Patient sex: F
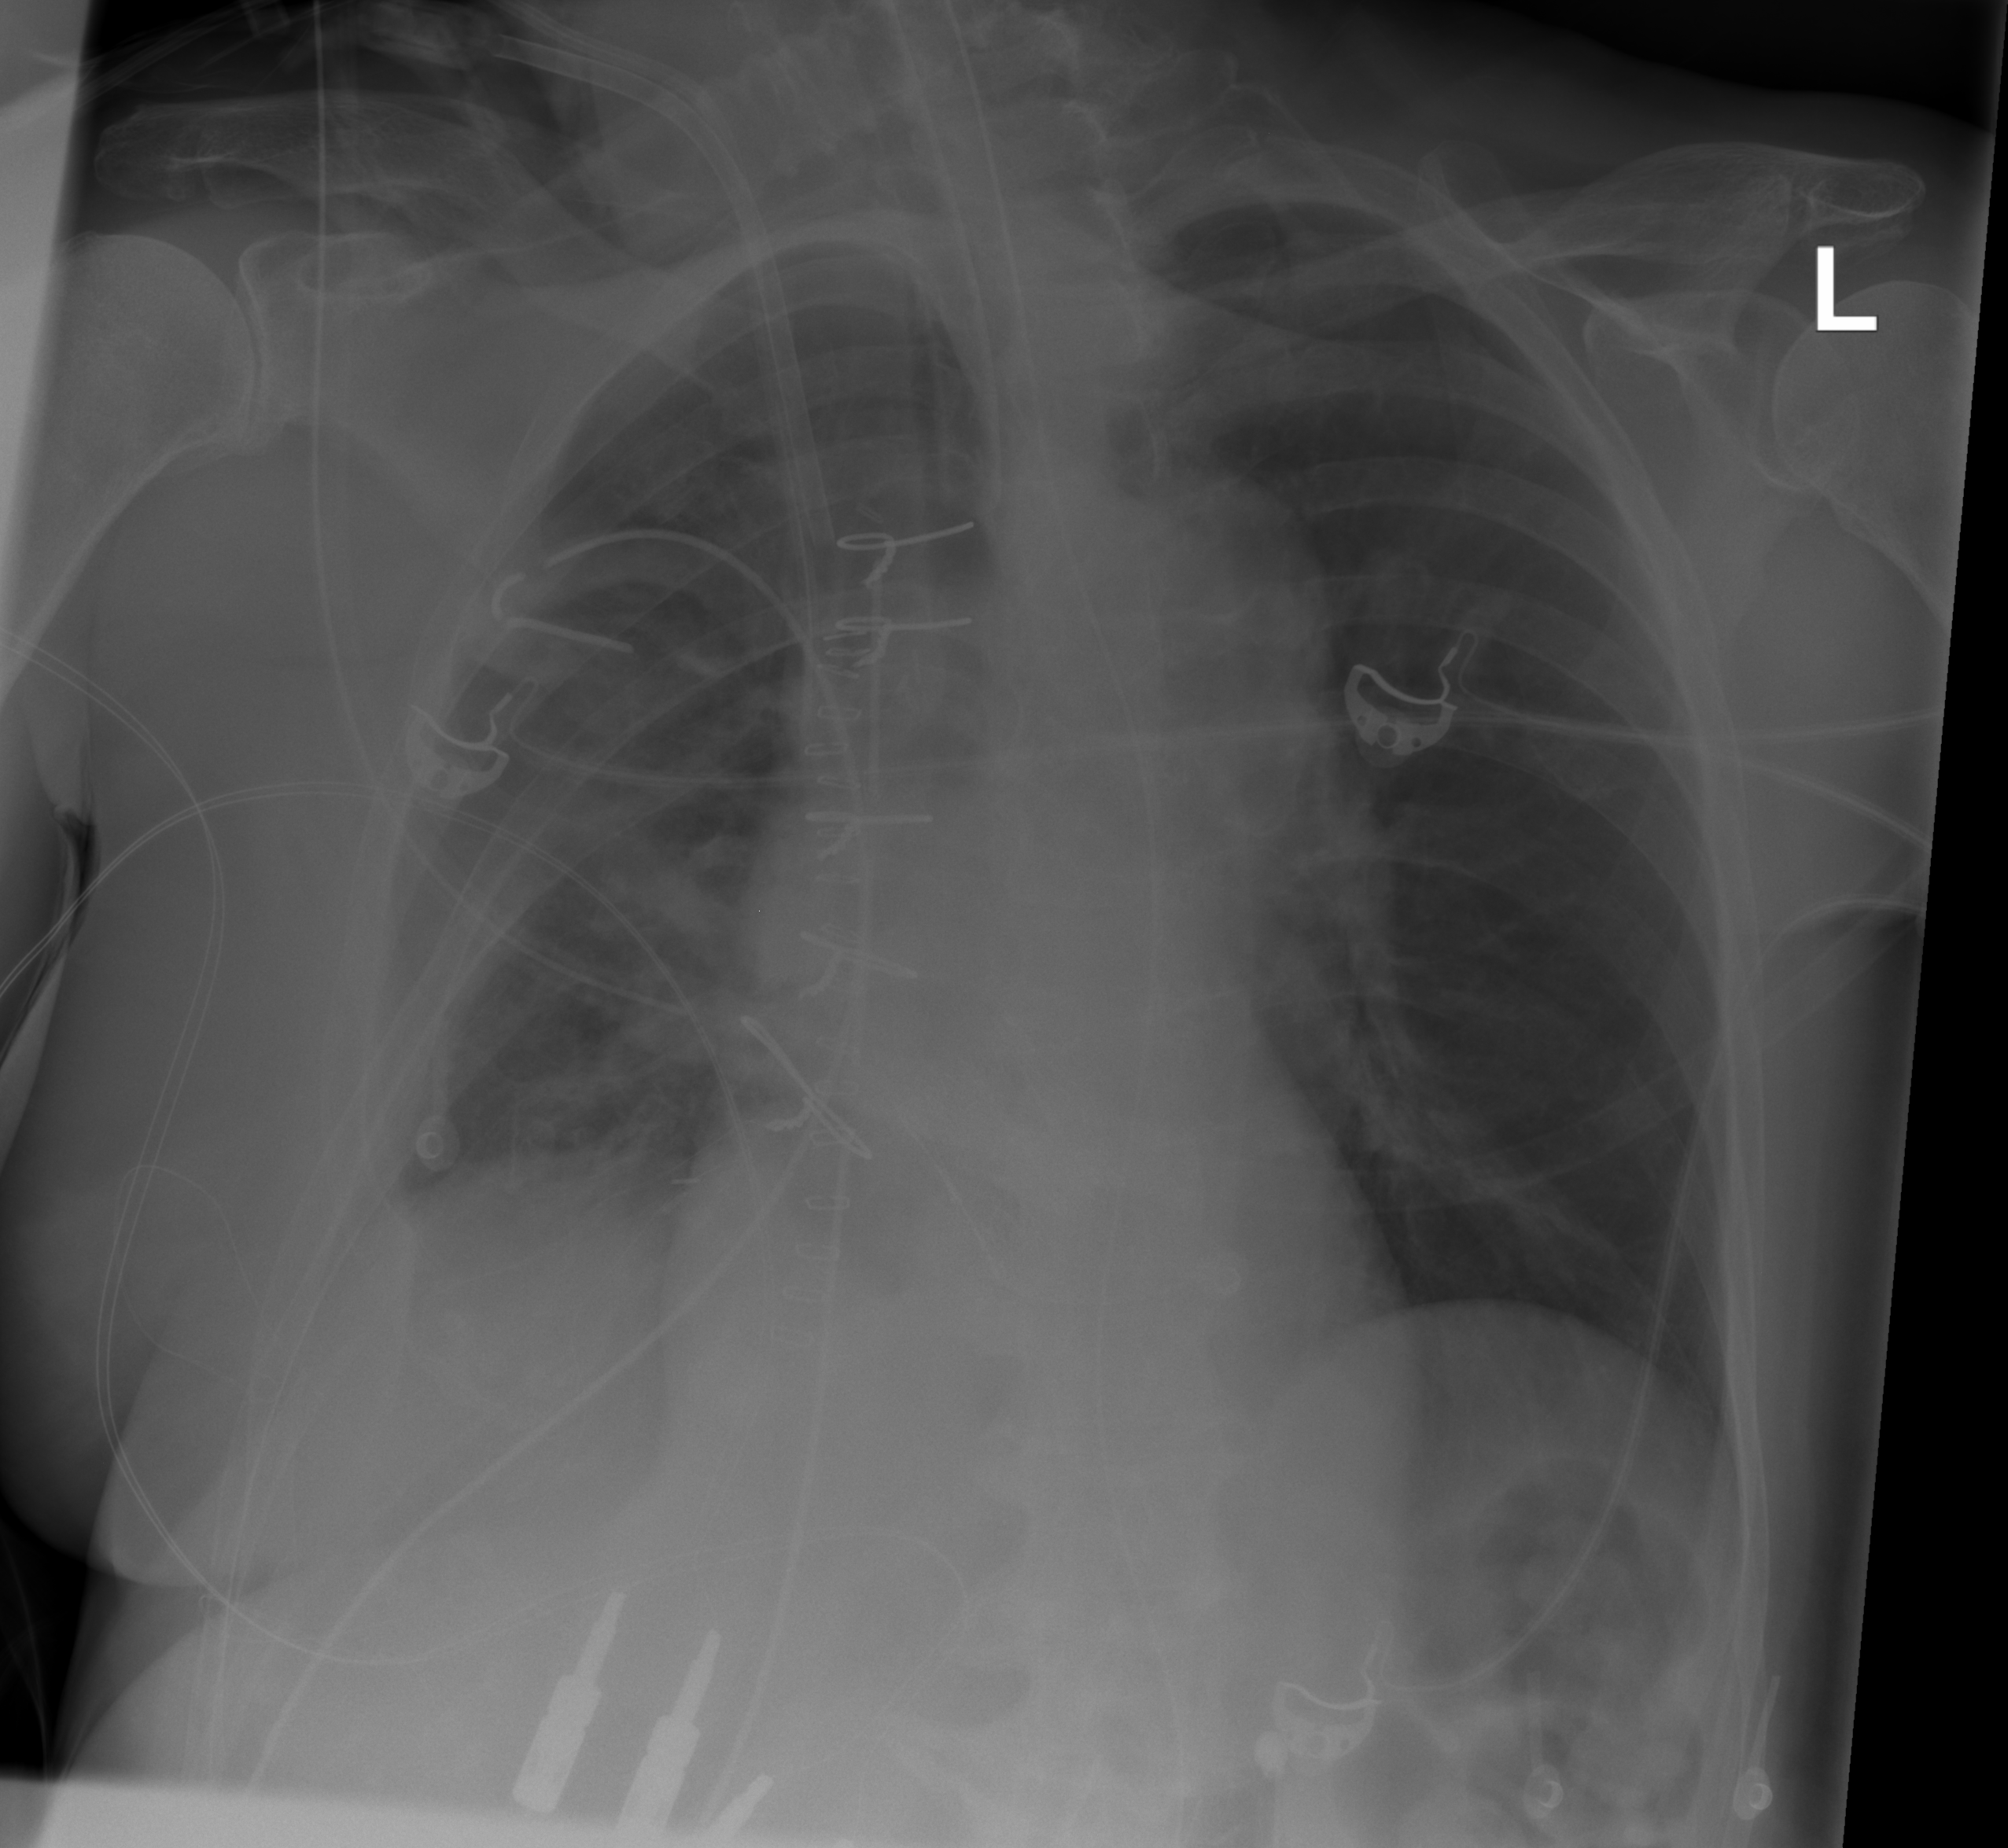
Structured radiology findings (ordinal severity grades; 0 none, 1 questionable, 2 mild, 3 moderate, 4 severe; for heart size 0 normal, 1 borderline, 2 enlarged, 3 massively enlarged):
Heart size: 1
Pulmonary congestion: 0
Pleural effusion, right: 1
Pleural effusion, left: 0
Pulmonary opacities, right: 1
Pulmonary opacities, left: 0
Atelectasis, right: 2
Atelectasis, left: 0